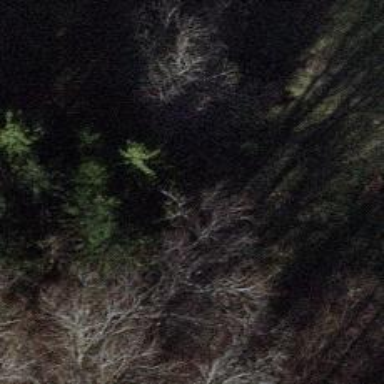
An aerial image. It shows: Single tag "natural: tree."